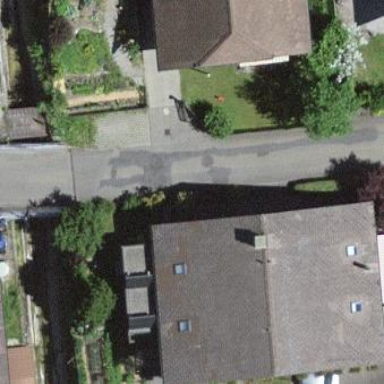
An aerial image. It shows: Residential building.